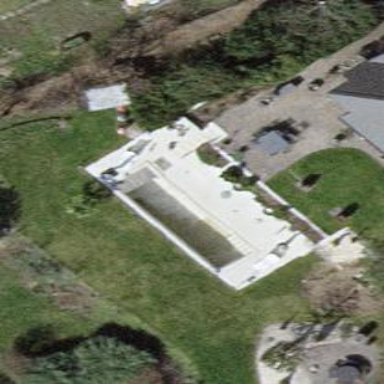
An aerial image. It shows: Swimming pool located in leisure land.